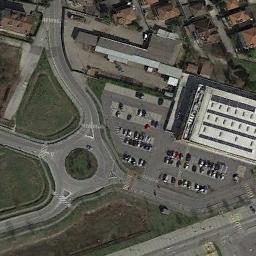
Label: roundabout